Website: walmart
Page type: added-to-cart
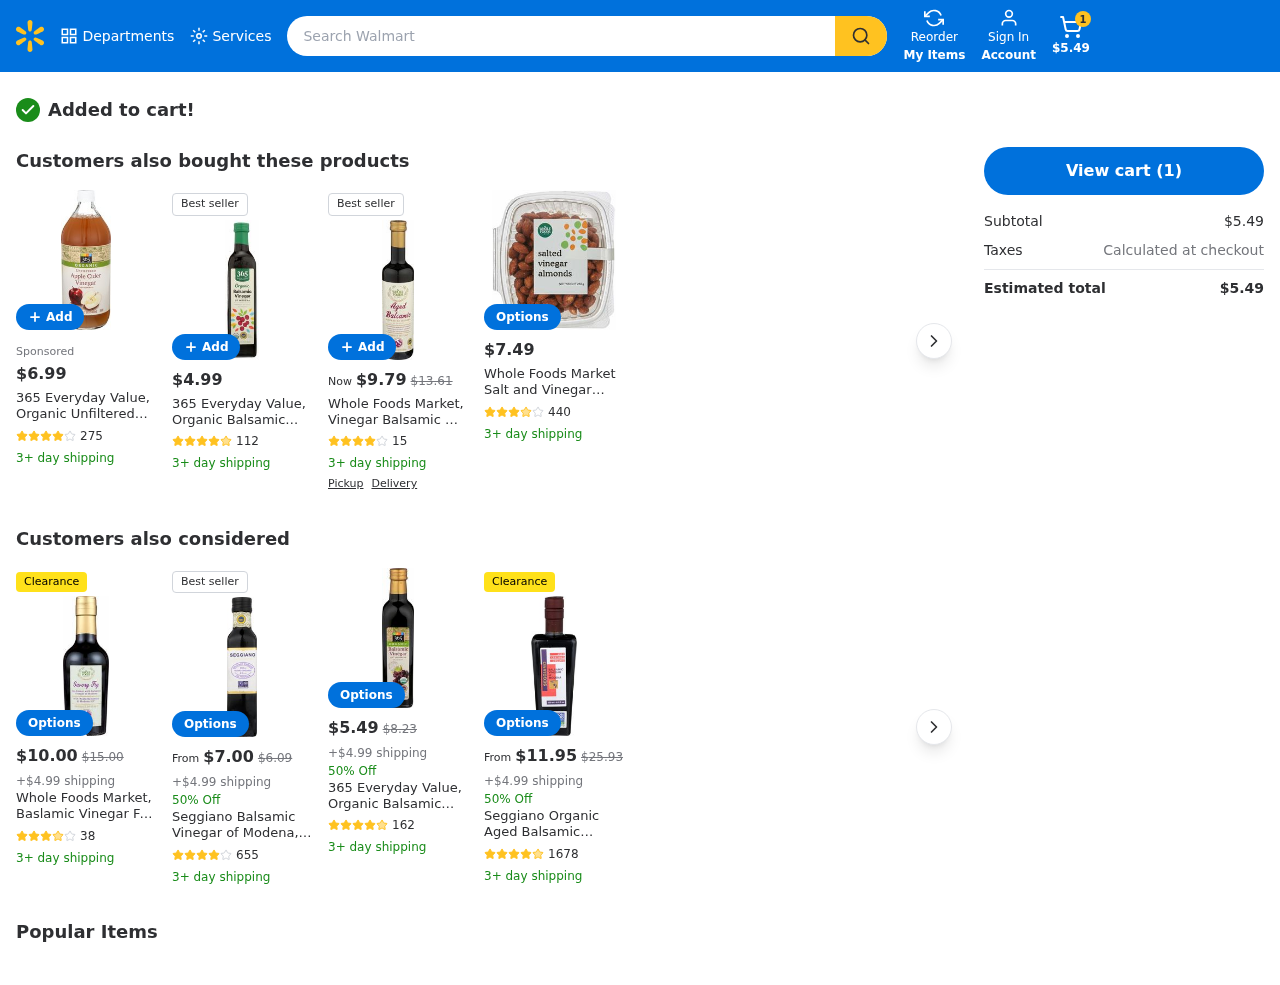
Product elements: key: PRODUCT2_NAME
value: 365 Everyday Value, Organic Unfiltered Apple Cider Vinegar, 32 fl oz
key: PRODUCT2_NUM_RATINGS
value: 275
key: PRODUCT2_PRICE
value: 6.99
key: PRODUCT2_RATING
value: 4.3
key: PRODUCT3_NAME
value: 365 Everyday Value, Organic Balsamic Vinegar of Modena, 16.9 Fl Oz
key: PRODUCT3_NUM_RATINGS
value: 112
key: PRODUCT3_PRICE
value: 4.99
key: PRODUCT3_RATING
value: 4.5
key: PRODUCT4_NAME
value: Whole Foods Market, Vinegar Balsamic Of Modena Aged, 16.9 Fl Oz
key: PRODUCT4_NUM_RATINGS
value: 15
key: PRODUCT4_PRICE
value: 9.79
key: PRODUCT4_RATING
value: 4.1
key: PRODUCT5_NAME
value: Whole Foods Market Salt and Vinegar Almonds, 250 g
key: PRODUCT5_NUM_RATINGS
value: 440
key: PRODUCT5_PRICE
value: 7.49
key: PRODUCT5_RATING
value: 3.9
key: PRODUCT6_NAME
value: Whole Foods Market, Baslamic Vinegar Fig Condiment, 8.5 Ounce
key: PRODUCT6_NUM_RATINGS
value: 38
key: PRODUCT6_PRICE
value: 10
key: PRODUCT6_RATING
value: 3.8
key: PRODUCT7_NAME
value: Seggiano Balsamic Vinegar of Modena, 8.5 Fluid Ounce
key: PRODUCT7_NUM_RATINGS
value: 655
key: PRODUCT7_PRICE
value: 7
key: PRODUCT7_RATING
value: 4.2
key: PRODUCT8_NAME
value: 365 Everyday Value, Organic Balsamic Vinegar of Modena, 16.9 fl oz
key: PRODUCT8_NUM_RATINGS
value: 162
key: PRODUCT8_PRICE
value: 5.49
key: PRODUCT8_RATING
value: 4.9
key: PRODUCT9_NAME
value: Seggiano Organic Aged Balsamic Vinegar of Modena, 8.5 Fluid Ounce
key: PRODUCT9_NUM_RATINGS
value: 1678
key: PRODUCT9_PRICE
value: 11.95
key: PRODUCT9_RATING
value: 4.6
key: PRODUCT4_ORIGINAL_PRICE
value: $13.61
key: PRODUCT6_ORIGINAL_PRICE
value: $15.00
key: PRODUCT7_ORIGINAL_PRICE
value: $6.09
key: PRODUCT8_ORIGINAL_PRICE
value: $8.23
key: PRODUCT9_ORIGINAL_PRICE
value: $25.93
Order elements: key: ORDER_NUM_ITEMS
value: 1
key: ORDER_SUBTOTAL
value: $5.49
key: ORDER_TOTAL
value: $5.49
Search elements: key: HEADER_SEARCH
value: Search Walmart